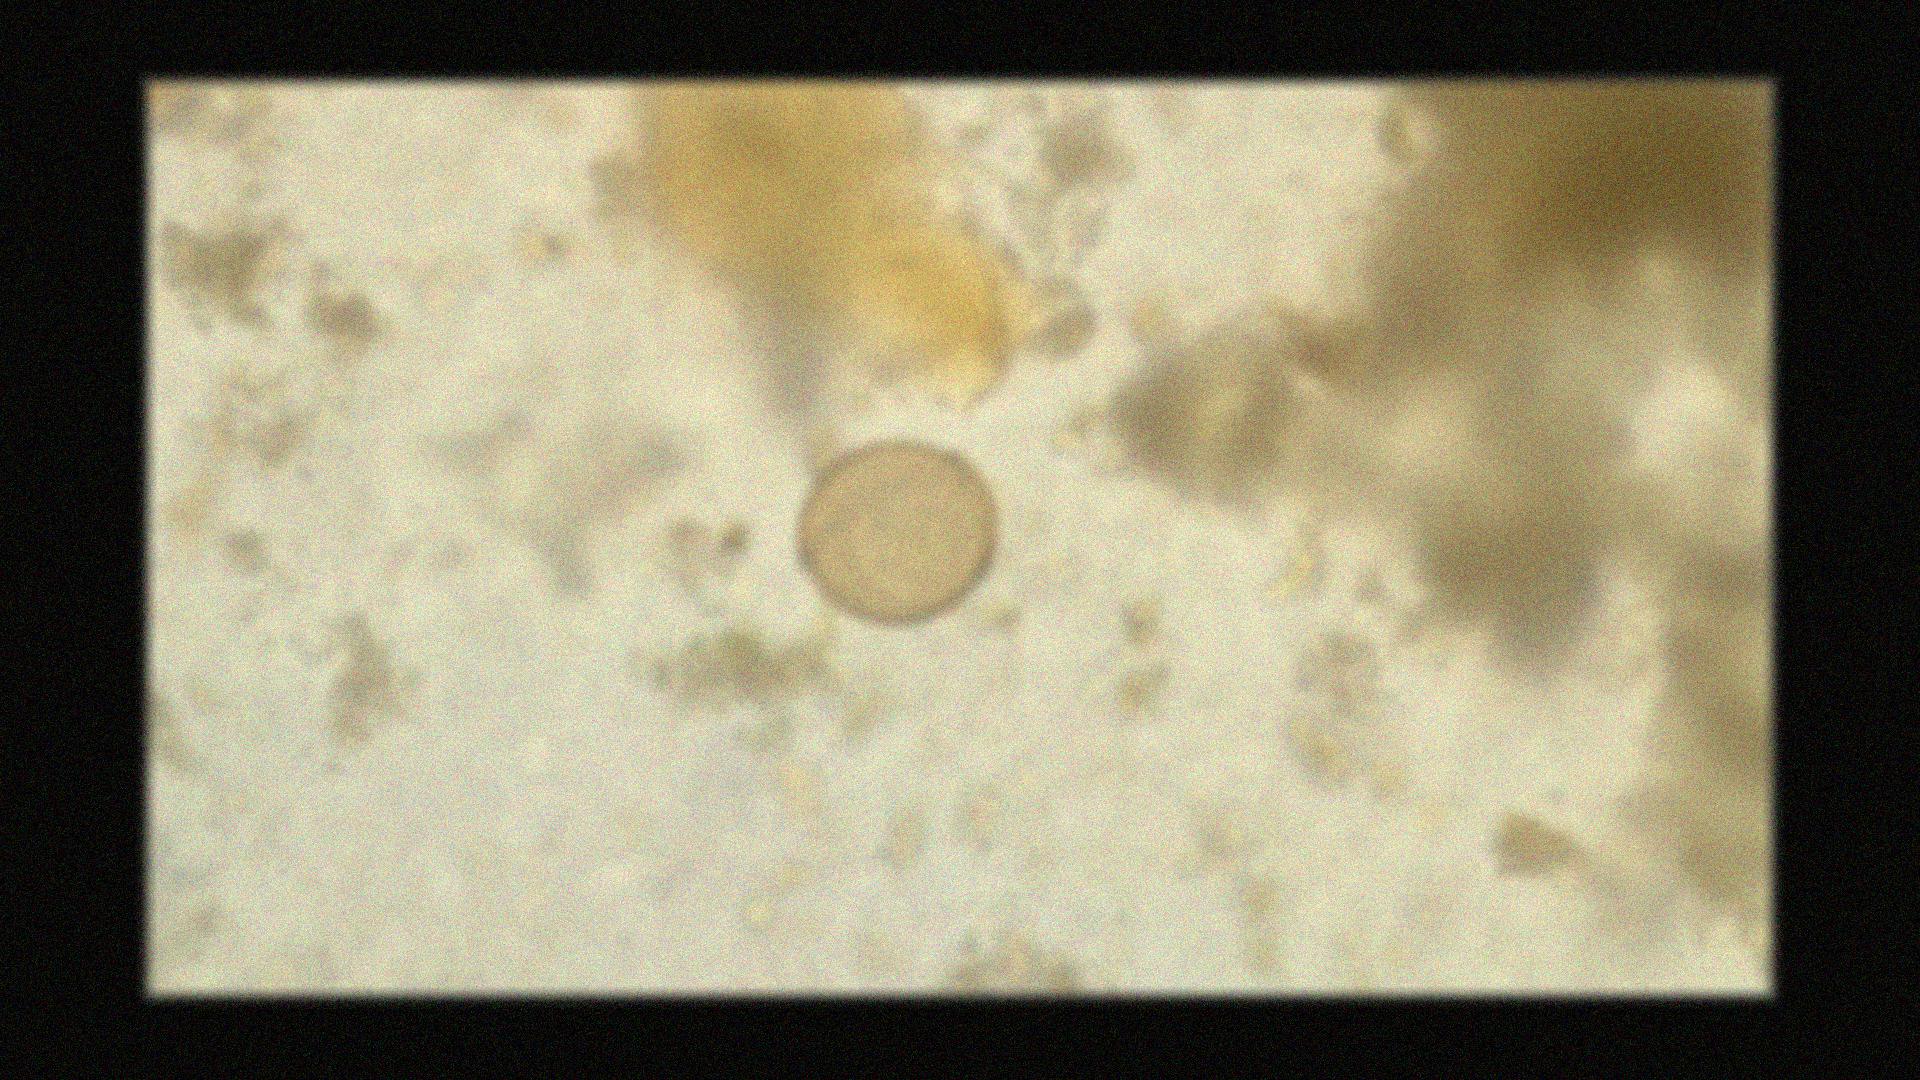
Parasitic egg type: Hymenolepis diminuta